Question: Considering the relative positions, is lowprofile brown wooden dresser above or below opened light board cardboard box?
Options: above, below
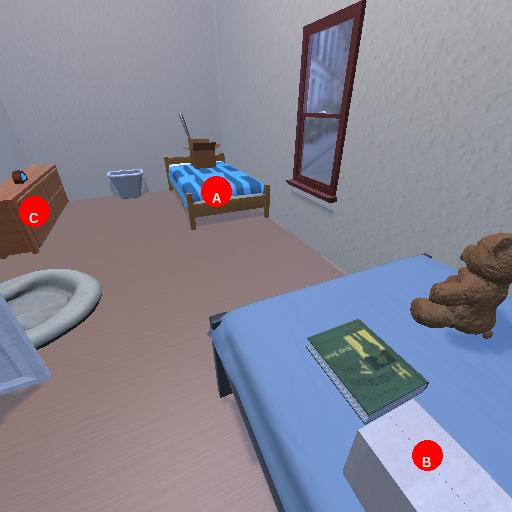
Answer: above